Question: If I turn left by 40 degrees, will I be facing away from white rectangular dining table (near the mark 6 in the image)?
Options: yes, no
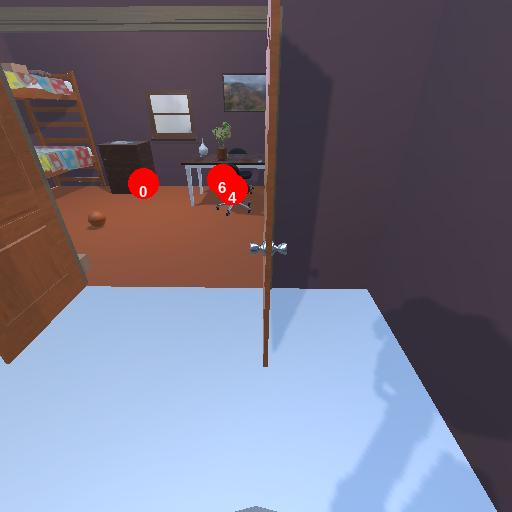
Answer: yes